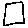
Label: square